Field crop: maize
Growth stage: 2
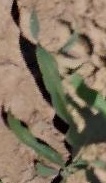
Species: maize